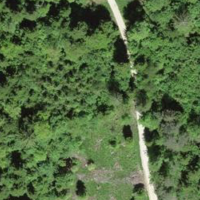
EUNIS habitat code: 44
Species observed at this site:
Melittis melissophyllum